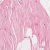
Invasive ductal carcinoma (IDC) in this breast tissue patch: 0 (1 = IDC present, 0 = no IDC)